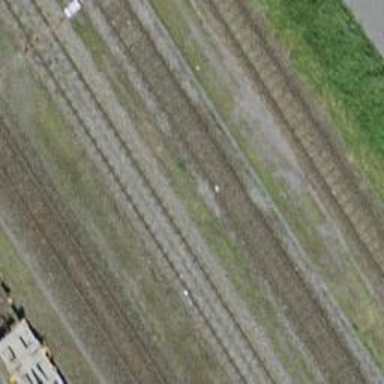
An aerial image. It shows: Railway siding with one electrified track and contact line.